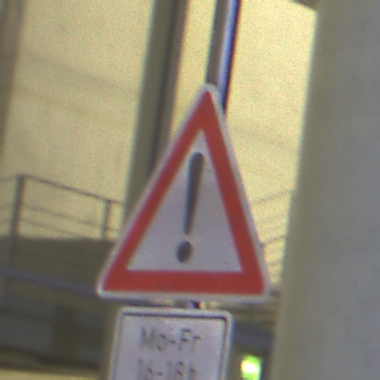
Verkehrszeichen: Gefahrenstelle
Zusatzzeichen unten: ZeitangabenMitBeschraenkungAufWochentage2
Umgebung: Outdoor, Urban
Tageszeit: Night
Wetter: PartlyCloudy
Licht: Artificial
Jahreszeit: NotSpecified
Kontrast: HighContrast